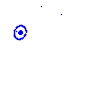
Particle: pion